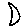
Label: moon